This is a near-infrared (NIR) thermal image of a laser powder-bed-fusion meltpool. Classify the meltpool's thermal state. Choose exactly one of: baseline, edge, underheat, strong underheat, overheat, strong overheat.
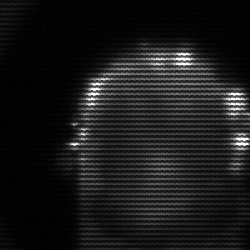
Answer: baseline